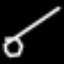
Label: octagon